Question: I have two images, each are of five stars side by side, but one is yellow while the other is blue. Something like the below (grabbed from Google):

I want to overlap the images on top of each other, and "hide" part of the top image depending on a user's review score of a product.
For example: say the images are 50x10px. I overlap them such that the yellow is on top of the blue. A review comes in 5/5; the image is unchanged. A review comes in 4/5; display only the first 40px of the yellow star image, leaving the remaining 10px to display the blue star (so it'll appear as 4 yellow, 1 blue star in the same image). I can just hide part of the yellow image to get a full range 0/5 to 5/5 using only two images.
How can this be accomplished using HTML, CSS, PHP, and/or JS?
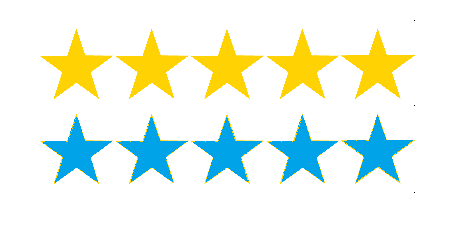
Answer: Use just use a background image and set the width. (I just used your image, but a better image would make it easier)
'''
.rating {
background-image: url(http://i.stack.imgur.com/gDqPE.png);
height: 100px;
width: 100px;
}
.one-star {
width: 115px;
}
.one-half-star {
width: 150px;
}
.two-star {
width: 190px;
}
.two-half-star {
width: 225px;
}
.three-star {
width: 265px;
}
.three-half-star {
width: 304px;
}
.four-star {
width: 340px;
}
.four-half-star {
width: 378px;
}
.five-star {
width: 414px;
}
'''
'''
<div class="rating one-star"></div>
<div class="rating one-half-star"></div>
<div class="rating two-star"></div>
<div class="rating two-half-star"></div>
<div class="rating three-star"></div>
<div class="rating three-half-star"></div>
<div class="rating four-star"></div>
<div class="rating four-half-star"></div>
<div class="rating five-star"></div>
'''